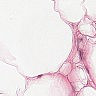
Metastatic tissue present: no